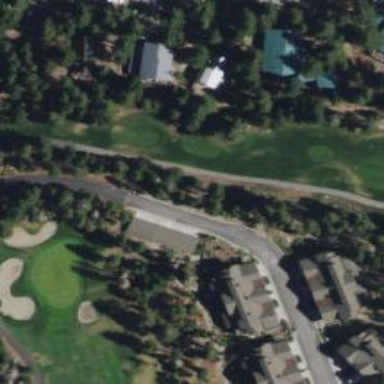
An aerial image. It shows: Golf tee.